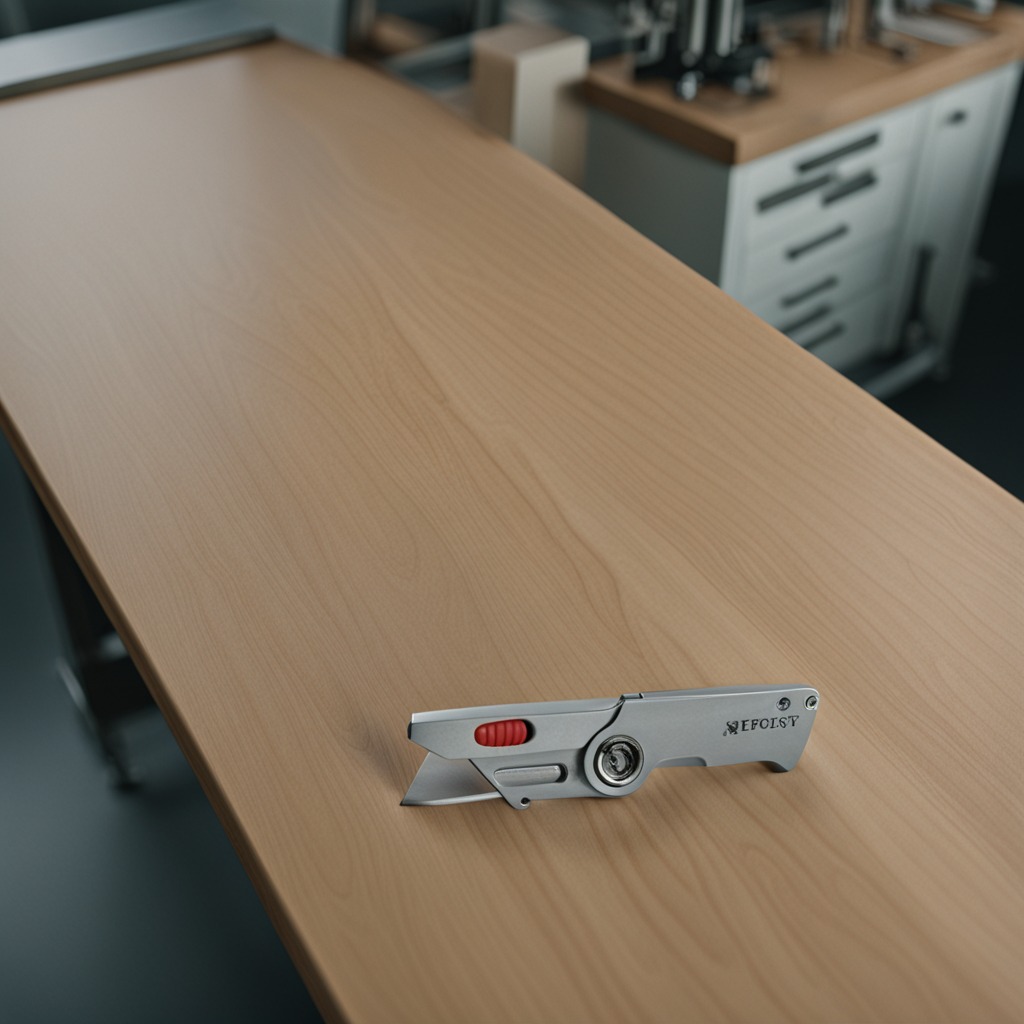
A utility knife is lying on a workbench inside a coastal fishing gear workshop.